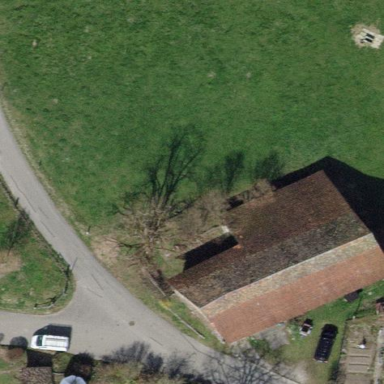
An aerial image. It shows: Gabled roof on farm auxiliary building.